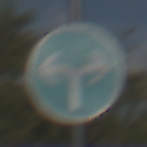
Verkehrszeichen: VorgeschriebeneFahrtrichtungRechtsOderLinks
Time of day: MorningAfternoon
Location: Outdoor (Nature)
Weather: PartlyCloudy
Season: NotSpecified
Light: Natural